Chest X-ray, AP view. Patient: 40 years old, sex F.
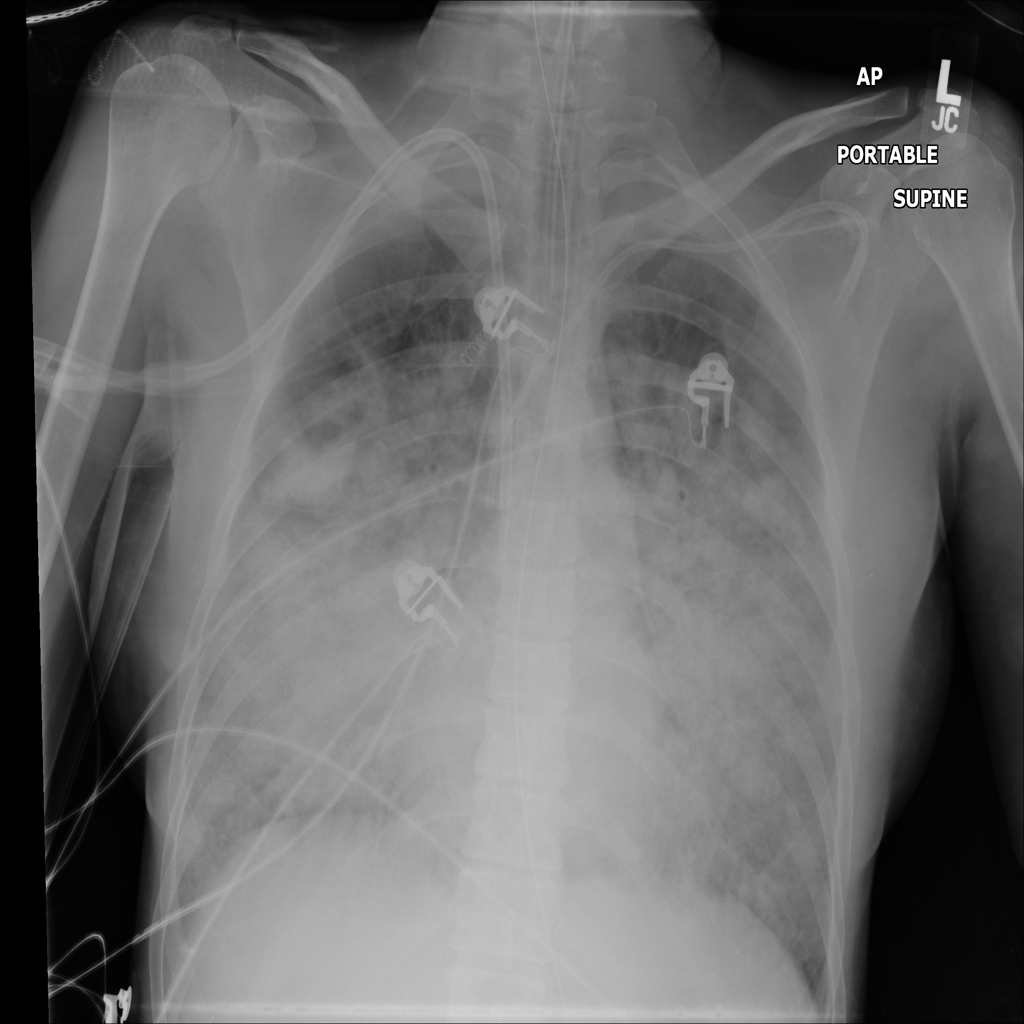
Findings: No Finding